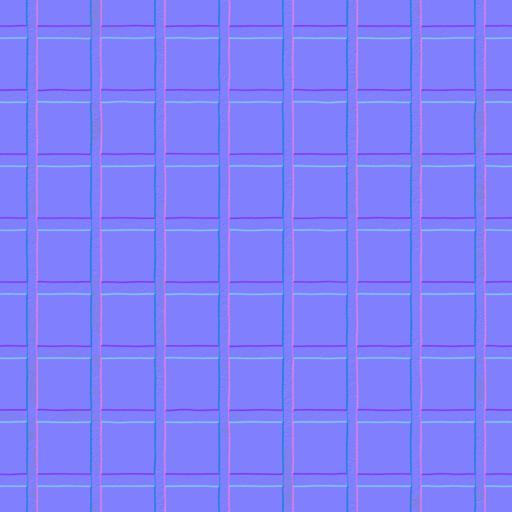
metal walkway steel